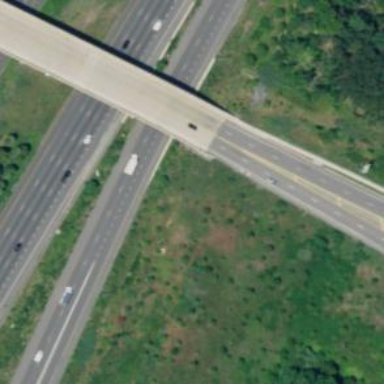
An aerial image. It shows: Primary highway bridge.